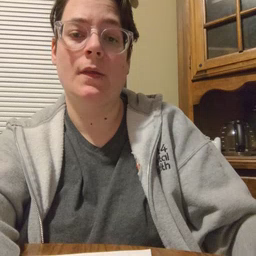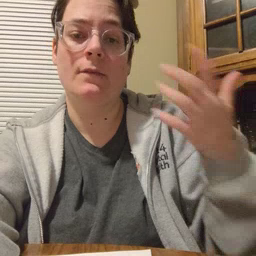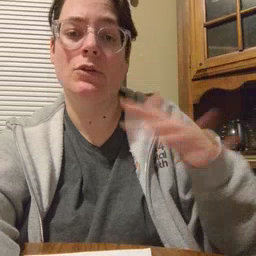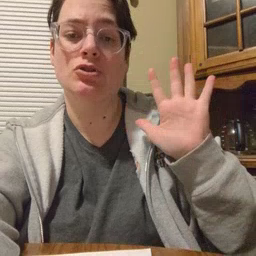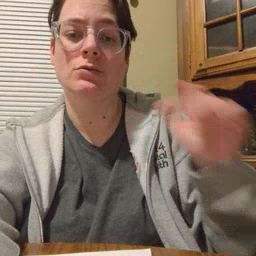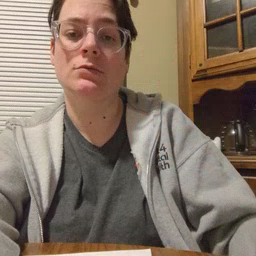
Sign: finish